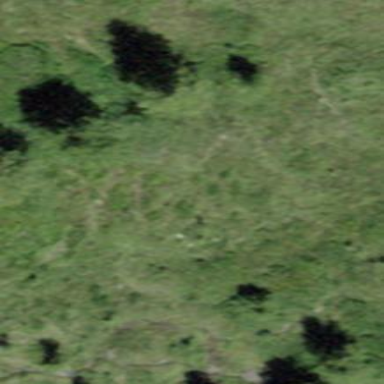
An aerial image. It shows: Forest area predominantly covered with needle-leaved trees.